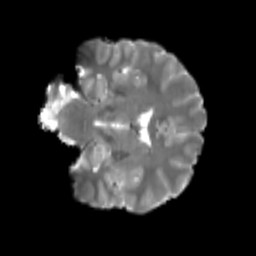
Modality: T2w
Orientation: coronal
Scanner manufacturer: siemens
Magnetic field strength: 3 T
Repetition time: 4 s
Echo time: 0.0594 s